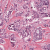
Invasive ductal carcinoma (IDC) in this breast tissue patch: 1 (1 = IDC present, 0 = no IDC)